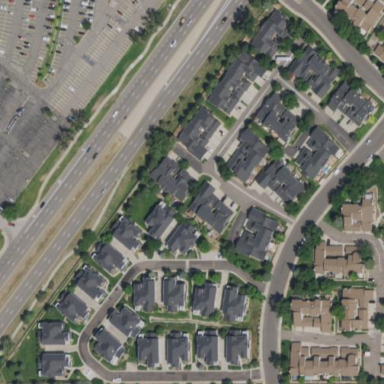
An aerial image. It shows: Residential area consisting of condominiums.